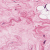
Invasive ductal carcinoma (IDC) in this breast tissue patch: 0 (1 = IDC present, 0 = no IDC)